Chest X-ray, PA view. Patient: 31 years old, sex F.
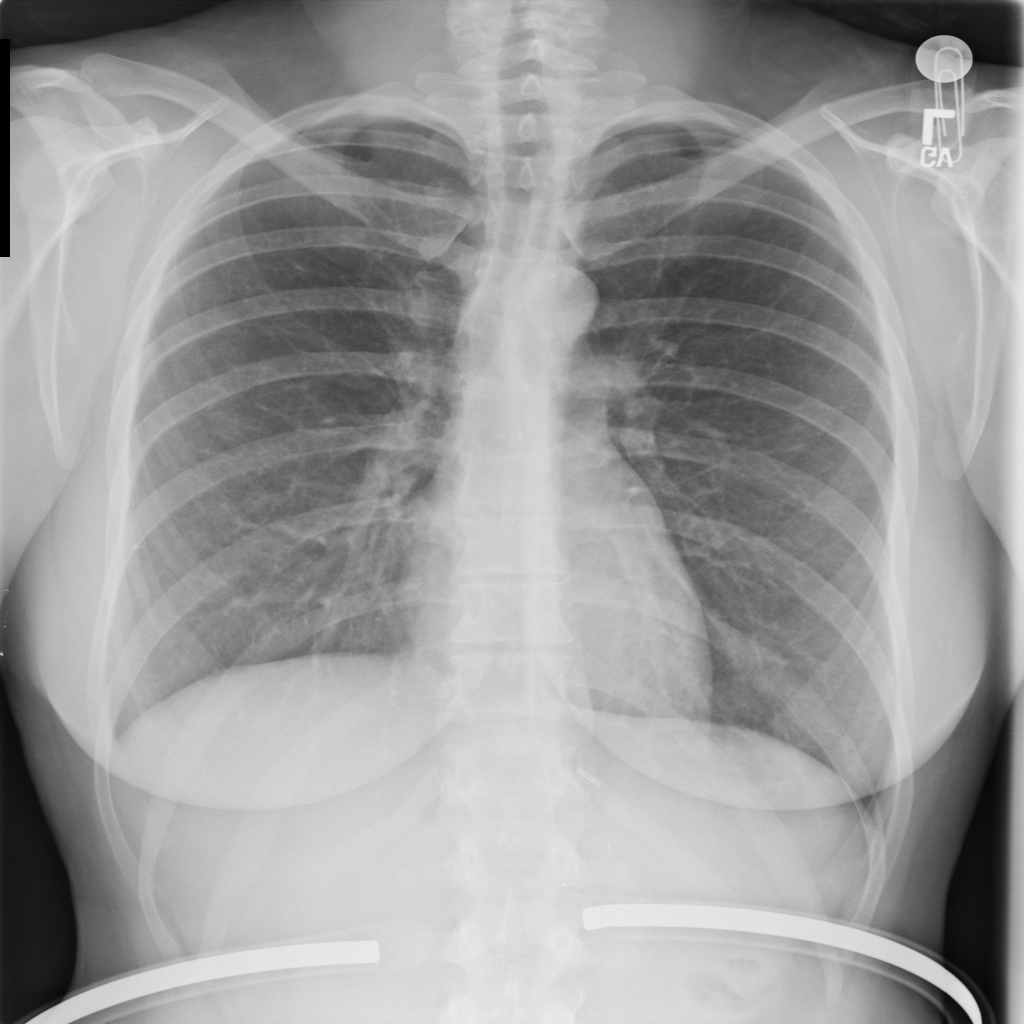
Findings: No Finding